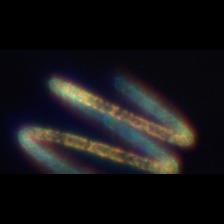
Taxon: Lauderia_Hemiaulus
Group: Diatoms